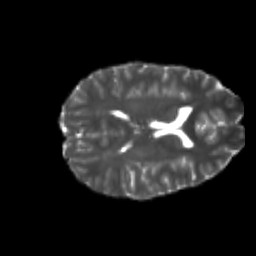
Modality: T2w
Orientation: axial
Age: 20
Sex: female
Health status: healthy
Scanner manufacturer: philips
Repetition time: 7.393 s
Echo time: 0.08599 s